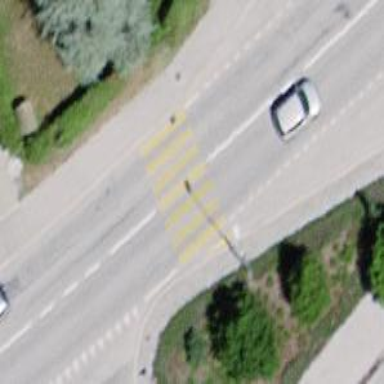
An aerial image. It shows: Zebra crossing at uncontrolled and marked intersection.